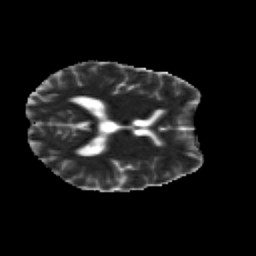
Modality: MD
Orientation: axial
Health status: healthy
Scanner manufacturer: siemens
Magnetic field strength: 3 T
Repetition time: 12 s
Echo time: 0.092 s